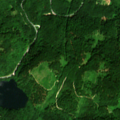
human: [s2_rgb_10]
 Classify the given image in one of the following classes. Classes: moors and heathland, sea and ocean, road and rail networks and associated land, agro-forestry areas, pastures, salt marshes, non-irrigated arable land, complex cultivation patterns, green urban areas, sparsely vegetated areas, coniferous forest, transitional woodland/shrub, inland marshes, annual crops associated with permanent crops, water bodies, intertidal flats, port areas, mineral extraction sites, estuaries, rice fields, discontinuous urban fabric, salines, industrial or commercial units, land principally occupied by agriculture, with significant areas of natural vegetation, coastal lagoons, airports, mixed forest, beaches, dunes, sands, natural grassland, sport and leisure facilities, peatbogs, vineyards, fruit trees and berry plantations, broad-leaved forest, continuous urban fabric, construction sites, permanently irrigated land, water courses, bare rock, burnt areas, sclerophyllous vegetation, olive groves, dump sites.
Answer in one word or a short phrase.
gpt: mixed forest